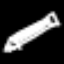
Label: pencil